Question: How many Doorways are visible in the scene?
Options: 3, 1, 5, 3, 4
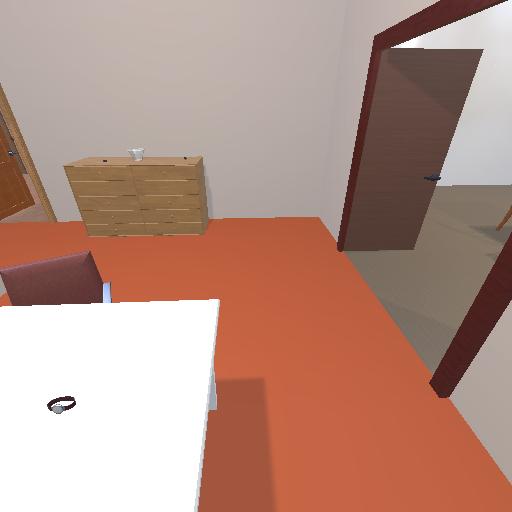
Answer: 3